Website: bh-photo
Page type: cart
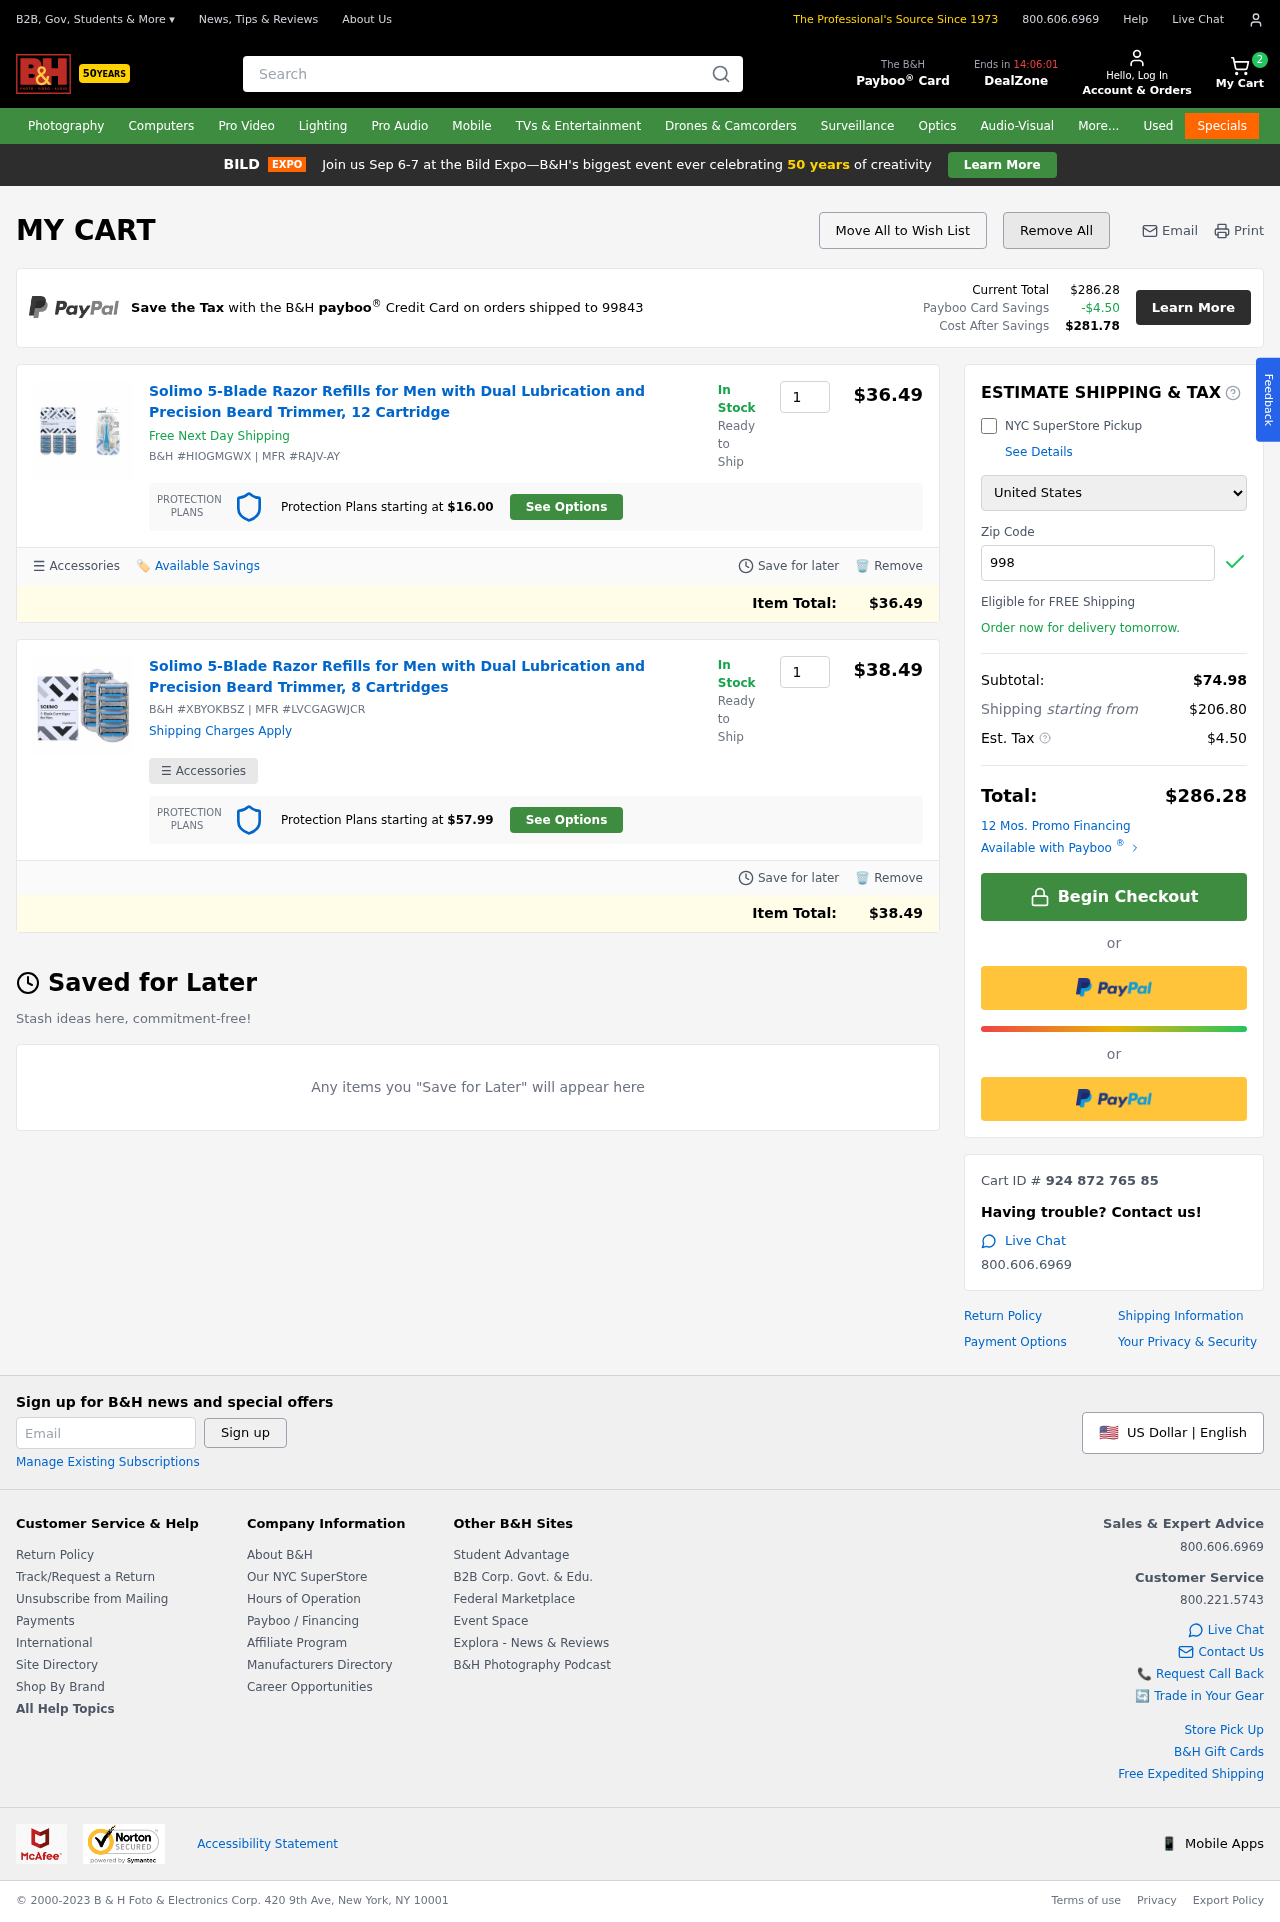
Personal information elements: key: PII_COUNTRY
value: United States
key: PII_POSTCODE
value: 99843
Product elements: key: PRODUCT1_NAME
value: Solimo 5-Blade Razor Refills for Men with Dual Lubrication and Precision Beard Trimmer, 12 Cartridge
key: PRODUCT1_PRICE
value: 36.49
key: PRODUCT1_QUANTITY
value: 1
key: PRODUCT2_NAME
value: Solimo 5-Blade Razor Refills for Men with Dual Lubrication and Precision Beard Trimmer, 8 Cartridges
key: PRODUCT2_PRICE
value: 38.49
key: PRODUCT2_QUANTITY
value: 1
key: PRODUCT1_ITEM_TOTAL
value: $36.49
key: PRODUCT2_ITEM_TOTAL
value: $38.49
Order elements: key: ORDER_NUM_ITEMS
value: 2
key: ORDER_TOTAL
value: $286.28
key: ORDER_TAX
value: -$4.50
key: ORDER_TAX
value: $4.50
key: ORDER_TOTAL_AFTER_SAVINGS
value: $281.78
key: ORDER_SUBTOTAL
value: $74.98
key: ORDER_SHIPPING_COST
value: $206.80
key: ORDER_ID
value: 924 872 765 85
Search elements: key: HEADER_SEARCH
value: Search